Question: This question comes from another question: <URL>
I'd like to elarn to change the hue of one geom without affecting another. So here the boxplot grouping and point grouping map to the same variable. Changing the hue for one changes the other. How could I change the hue for the box fill but not the point fill; in other words make the point fill lighter in color so they stand out against the same color of the box fill?
'''
library(RColorBrewer)
library(reshape2)
a=rnorm(100, mean=1)
b=rnorm(100, mean=0, sd=1)
ab=data.frame(a,b)
melt=melt(ab)
bpColor=brewer.pal(4, 'RdBu')
'''
'''
ggplot(melt, aes(fill=variable, x=variable, y=value)) +
geom_boxplot(notch = TRUE) +
geom_jitter(position = position_jitter(width = .05, height =0), shape=21, size=1.5) +
scale_fill_hue(l=40)
'''

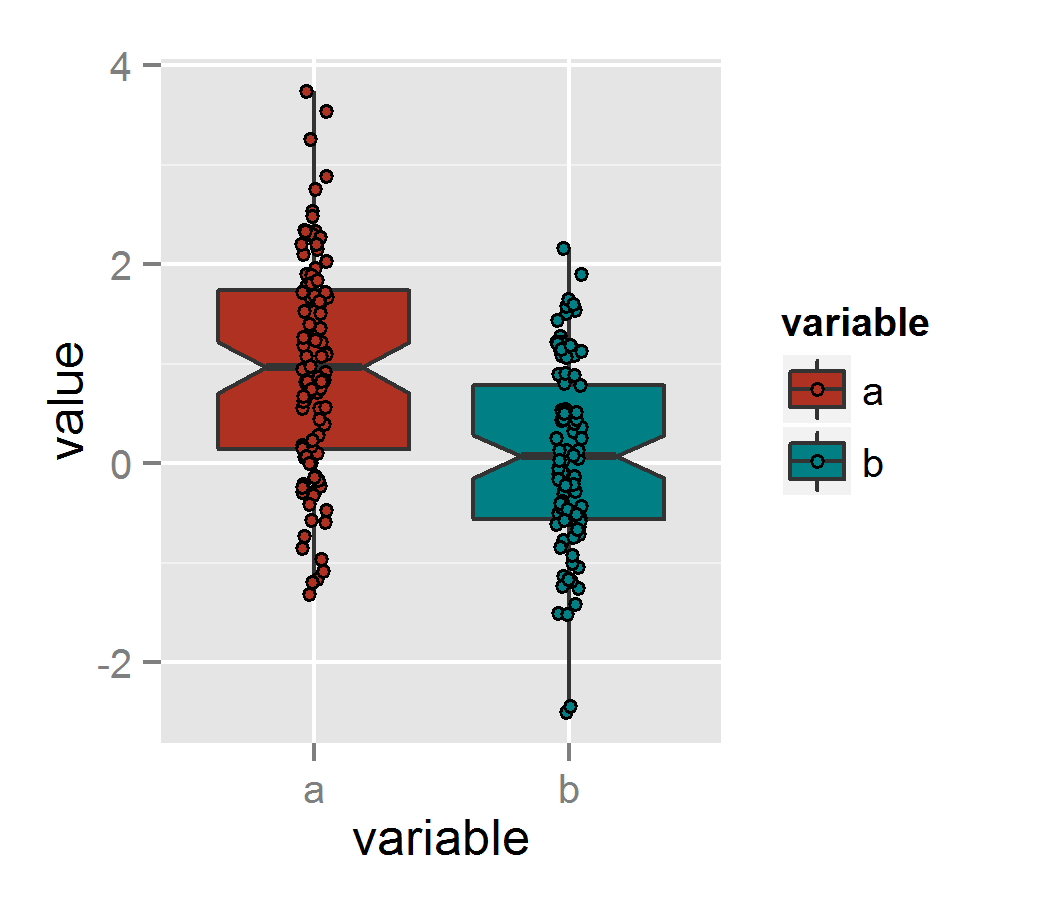
Answer: It may be simpler to create a boxplot and then a pointplot with a lighter hue, and overlay the points over the boxes. Borrowing the ideas from <URL>, let me illustrate:
'''
library(ggplot2)
library(RColorBrewer)
library(reshape2)
library(gridExtra)
library(gtable)
# make up data
a=rnorm(100, mean=1)
b=rnorm(100, mean=0, sd=1)
ab=data.frame(a,b)
melt=melt(ab)
bpColor=brewer.pal(4, 'RdBu')
## create a boxplot
g1 <- ggplot(melt, aes(fill=variable, x=variable, y=value)) +
geom_boxplot(notch = TRUE) +
scale_fill_hue(l=40) +
theme_bw()
## create a pointplot with a lighter hue
g2 <- ggplot(melt, aes(fill=variable, x=variable, y=value)) +
geom_jitter(position = position_jitter(width = .05, height =0), shape=21, size=3) +
scale_fill_hue(l=100) +
theme(panel.background = element_rect(fill = NA))
gt_boxes <- ggplot_gtable(ggplot_build(g1))
gt_points <- ggplot_gtable(ggplot_build(g2))
## overlay the points over the boxes
just_boxes <- c(subset(gt_boxes$layout, name == "panel", se = t:r))
g_together <- gtable_add_grob(gt_boxes, gt_points$grobs[[which(gt_points$layout$name == "panel")]],
just_boxes$t, just_boxes$l, just_boxes$b, just_boxes$l)
grid.draw(g_together)
'''